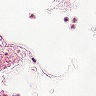
Metastatic tissue present: no